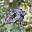
Label: 9